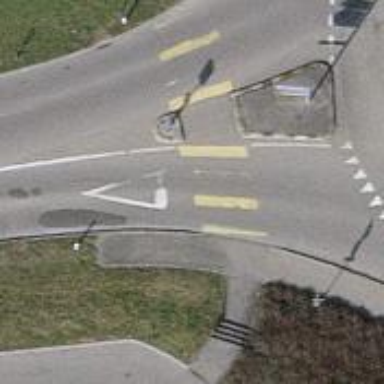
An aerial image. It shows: Marked road crossing with visible markings.